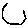
Label: hexagon